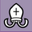
Piece: wB